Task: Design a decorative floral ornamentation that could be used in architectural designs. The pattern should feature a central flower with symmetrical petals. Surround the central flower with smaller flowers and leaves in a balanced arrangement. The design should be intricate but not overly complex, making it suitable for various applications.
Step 560:
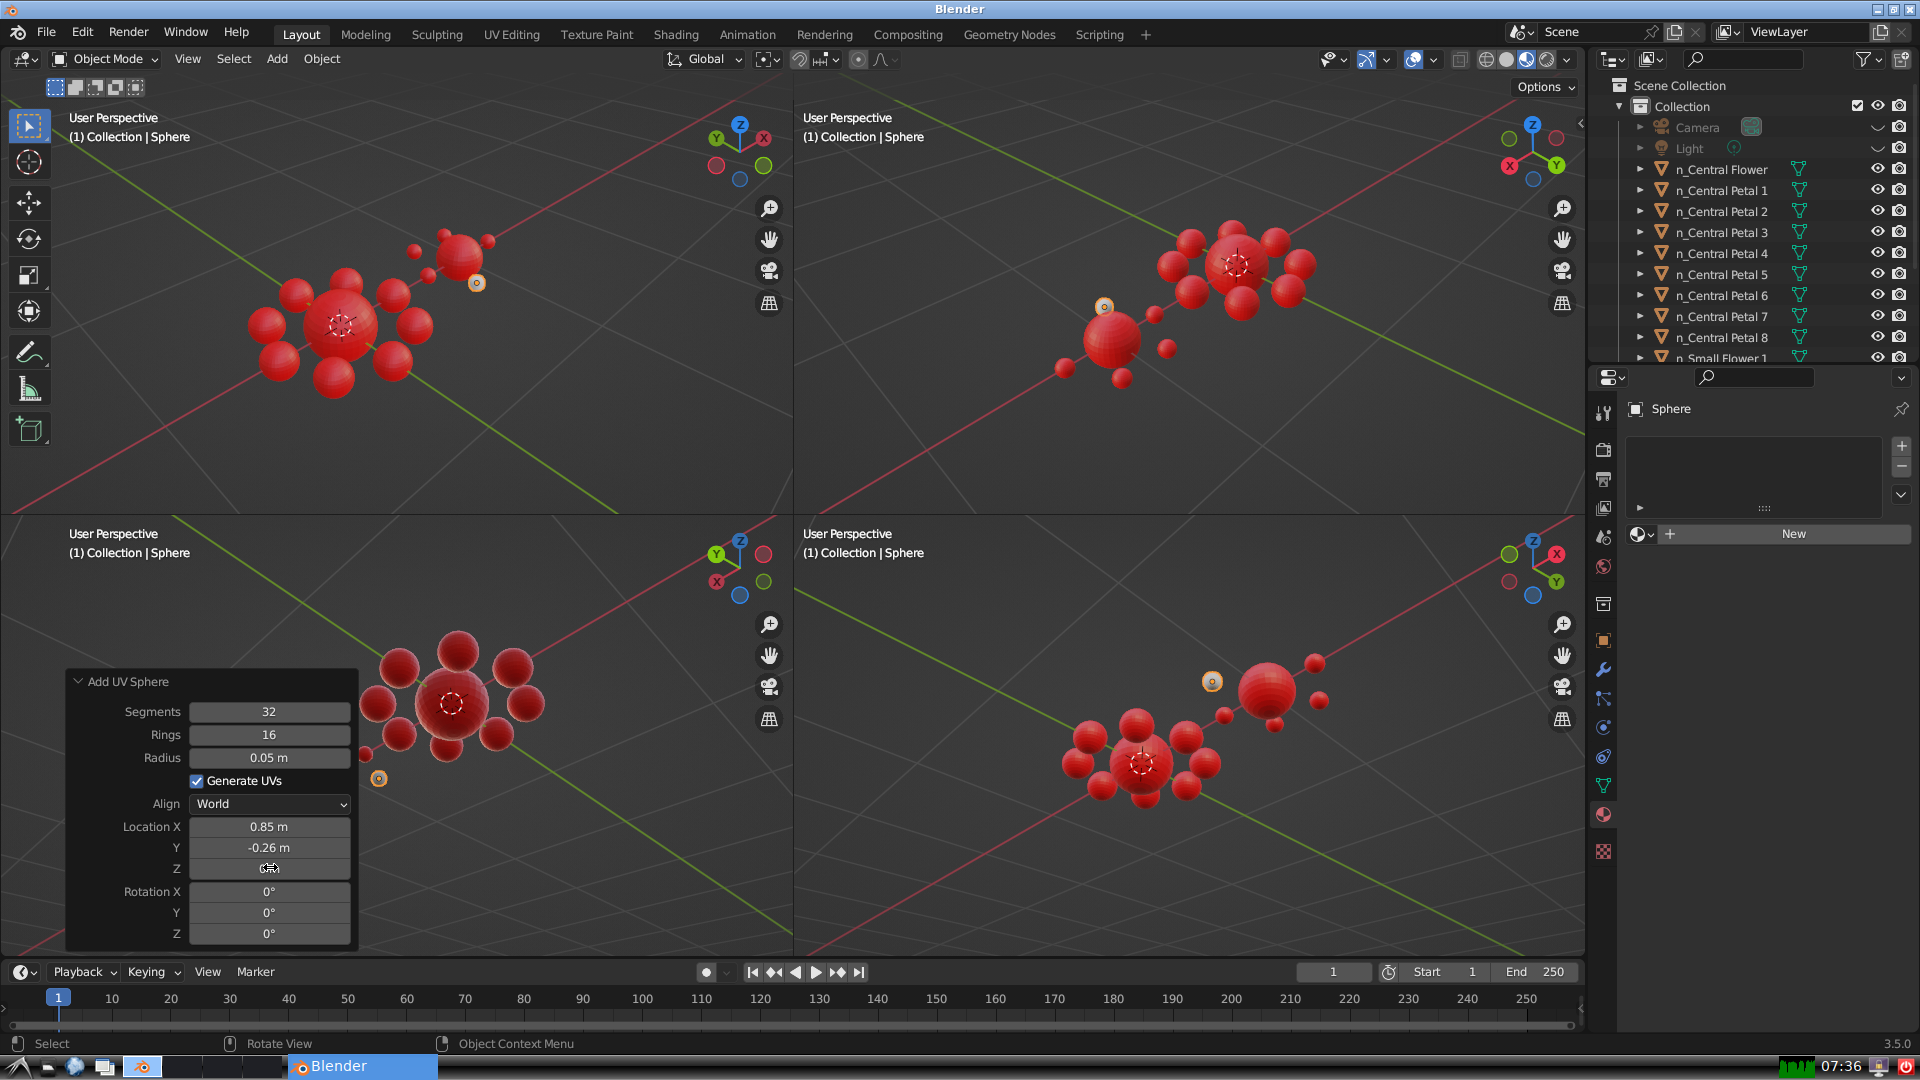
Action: click: no